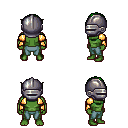
a pixel art fantasy rpg character, male body template, orc, green skin, gold arm armor, teal pants, green parted hairstyle, metal helm, four views (front, back, left, right), 2x2 character sprite sheet, small pixel art, hard edges, no anti-aliasing